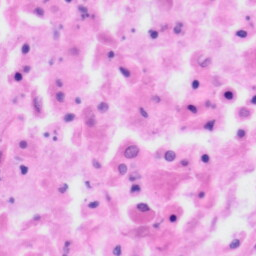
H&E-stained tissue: Tonsil